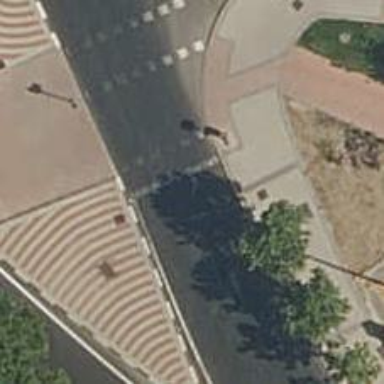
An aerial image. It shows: Road with traffic signals.